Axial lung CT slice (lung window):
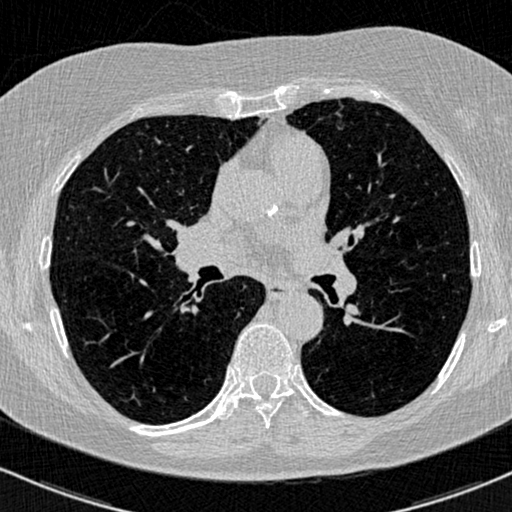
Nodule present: no